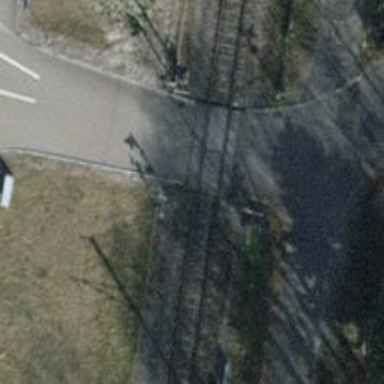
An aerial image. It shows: Level crossing with full barriers and lights.